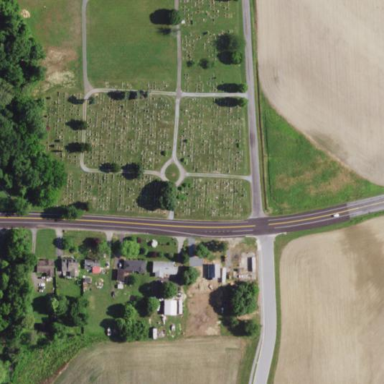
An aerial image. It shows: Graveyard used as cemetery.